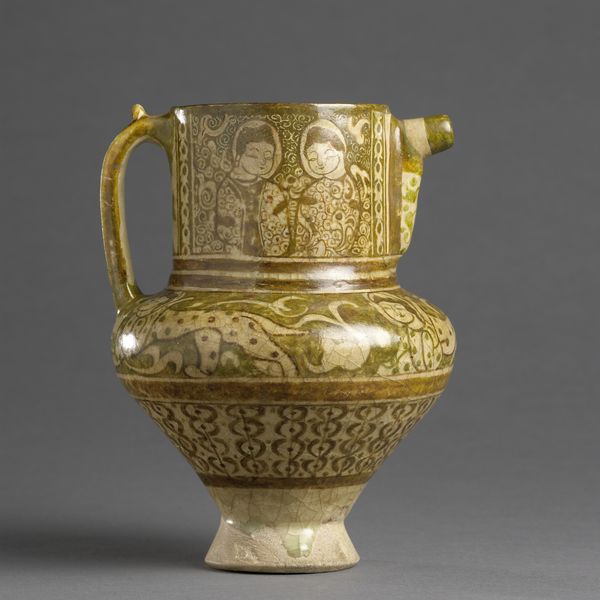
Titel: Kan met lusterdecoratie van figuren en dieren
Standort: Amsterdam
Institution: Rijksmuseum
Schlagwörter: frauen, grün, menschen, braun, schwarz, tiere, muster, ornament, gold, kelch, gewänder, henkel, kanne, keramik, krug, vase, farbe, figuren, dekor, gefäß, asien, gegenstand, objekt, verzierungen, lasur, leopard, bauchig, ausguss, jaguar, geishas